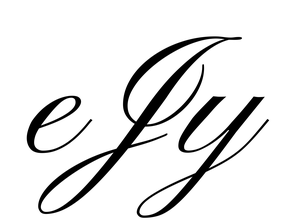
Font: PinyonScript-Regular